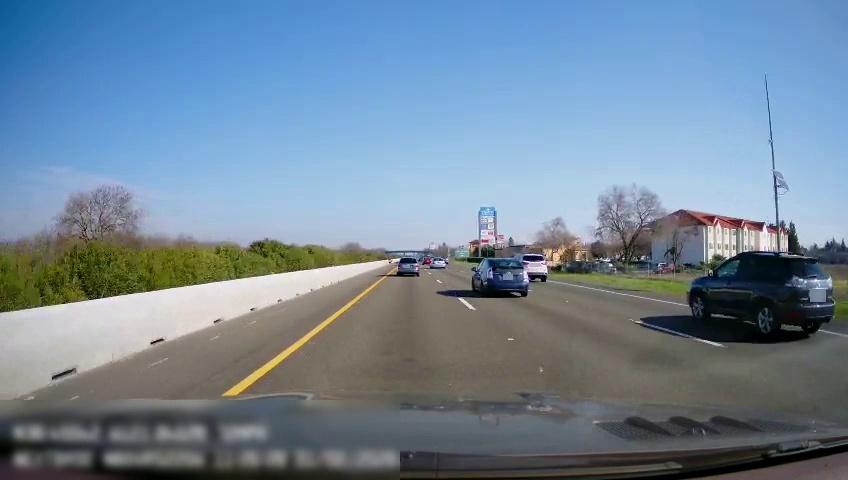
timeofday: Day
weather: Sunny
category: Drivable Space
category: Vehicles | SUV
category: Vehicles | SUV
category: Vehicles | Car
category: Vehicles | Car
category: Vehicles | Car
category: Vehicles | Car
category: Lanes | Current Lane
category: Lanes | Current Lane
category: Lanes | Alternate Lane
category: Lanes | Alternate Lane
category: Traffic | Signs